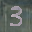
Label: 3